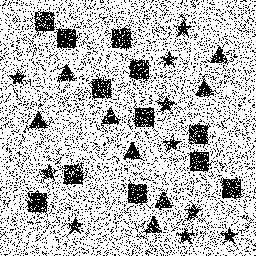
Squares: 12
Triangles: 8
Stars: 10
Total shapes: 30